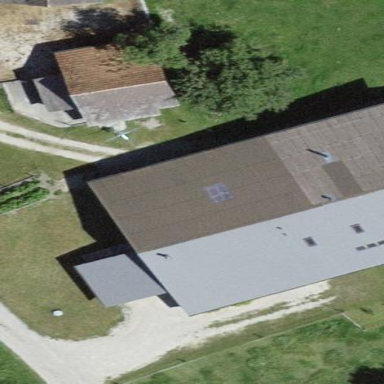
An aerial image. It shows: Farm building.